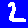
Digit: 2